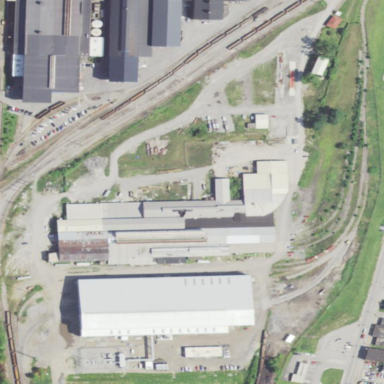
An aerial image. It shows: Industrial area.